Question: How can i have a bar (bar chart ) in a specific X axis coordinate ?
for example in X axis =1 series.add(5);
i know how to set a label in the X axis ,maybe there is a method to GET the value of the label ?Please can anyone help me with a method.
'''
public class TruitonAChartEngineActivity extends ActionBarActivity {
private static int SERIES_NR ; //the number of columns to display,
List<int[]> values = new ArrayList<int[]>();
@Override
protected void onCreate(Bundle savedInstanceState) {
super.onCreate(savedInstanceState);
setContentView(R.layout.activity_truiton_achart_engine);
XYMultipleSeriesRenderer renderer = getTruitonBarRenderer();
myChartSettings(renderer);
Intent intent = ChartFactory.getBarChartIntent(this, getTruitonBarDataset(), renderer, Type.DEFAULT);
startActivity(intent);
}
private XYMultipleSeriesDataset getTruitonBarDataset() {
XYMultipleSeriesDataset dataset = new XYMultipleSeriesDataset();
int [] classObject =new int[] {-70,-56,-45,-80,-47,-55,-80 , 70, 20, 75,
95, 35,45,10};//Signal strength receiver from each access point
for (int j=0;j<classObject.length;j++){
values.add(new int[] { classObject[j]}); //every serie will concern an access point and contain one RSSI
}
final int nr = classObject.length;
ArrayList<String> legendTitles = new ArrayList<String>();
for (int k = 0; k < classObject.length; k++) {
legendTitles.add("Sales"+k);//every serie will have a legend
}
SERIES_NR = classObject.length ;//number of access point
for (int i = 0; i < SERIES_NR; i++) {
CategorySeries series = new CategorySeries(legendTitles.get(i));
int[] v = values.get(i);
int seriesLength = v.length;
// XYSeries tempSeries = dataset.getSeriesAt(0);//This will give you the first series you have added. Use the index accordingly.
// tempSeries.add(3, -78);
for (int k = 0; k < seriesLength; k++) {
switch (v[k] / 10){
case -8 :
//series.add(classObject[k]);
if (v[k] %10 == 0)
series.add(40);
else
series.add(40 - v[k] %10);
break;
case -7 :
//series.add(classObject[k]);
if (v[k] %10 == 0)
{ series.add(50);
XYSeries tempSeries = dataset.getSeriesAt(0);//This will give you the first series you have added. Use the index accordingly.
tempSeries.add(3, -78);
}
else
series.add(50 - v[k] %10);
break;
case -6 :
//series.add(classObject[k]);
if (v[k] %10 == 0)
series.add(60);
else
series.add(60 - v[k] %10);
break;
case -5 :
//series.add(classObject[k]);
if (v[k] %10 == 0)
series.add(70);
else
series.add(70 - v[k] %10);
break;
case -4 :
//series.add(classObject[k]);
if (v[k] %10 == 0)
series.add(80);
else
series.add(80 - v[k] %10);
break;
case -3 :
//series.add(classObject[k]);
if (v[k] %10 == 0)
series.add(90);
else
series.add(90 - v[k] %10);
break;
}
}
dataset.addSeries(series.toXYSeries());
}
return dataset;
}
public XYMultipleSeriesRenderer getTruitonBarRenderer() {
XYMultipleSeriesRenderer renderer = new XYMultipleSeriesRenderer();
renderer.setAxisTitleTextSize(10);
renderer.setChartTitleTextSize(20);
renderer.setLabelsTextSize(10);
renderer.setLegendTextSize(10);
renderer.setMargins(new int[] { 30, 40, 15, 0 });
int randomColor = Color.rgb((int)(Math.random() * 255), (int)(Math.random() * 255), (int)Math.random() * 255);
for (int k = 0; k < 14; k++)
{
SimpleSeriesRenderer r = new SimpleSeriesRenderer();
r.setColor(Color.rgb((int)(Math.random() * 255), (int)(Math.random() * 255), (int)Math.random() * 255));
renderer.addSeriesRenderer(r);
}
/* SimpleSeriesRenderer r = new SimpleSeriesRenderer();
r.setColor(Color.rgb((int)(Math.random() * 255), (int)(Math.random() * 255), (int)Math.random() * 255));
renderer.addSeriesRenderer(r);
r = new SimpleSeriesRenderer();
r.setColor(Color.rgb((int)(Math.random() * 255), (int)(Math.random() * 255), (int)Math.random() * 255));
renderer.addSeriesRenderer(r);*/
return renderer;
}
@SuppressWarnings("deprecation")
private void myChartSettings(XYMultipleSeriesRenderer renderer) {
renderer.setChartTitle("Wifi Channels");
renderer.setXAxisMin(0.5);
renderer.setXAxisMax(14.5);
renderer.setYAxisMin(30);
renderer.setYAxisMax(90);
renderer.addXTextLabel(1, "1");
renderer.addXTextLabel(2, "2");
renderer.addXTextLabel(3, "3");
renderer.addXTextLabel(4, "4");
renderer.addXTextLabel(5, "5");
renderer.addXTextLabel(6, "6");
renderer.addXTextLabel(7, "7");
renderer.addXTextLabel(8, "8");
renderer.addXTextLabel(9, "9");
renderer.addXTextLabel(10, "10");
renderer.addXTextLabel(11, "11");
renderer.addXTextLabel(12, "12");
renderer.addXTextLabel(13, "13");
renderer.addXTextLabel(14, "14");
renderer.addYTextLabel(0, "");
renderer.addYTextLabel(30, "-90");
renderer.addYTextLabel(40, "-80");
renderer.addYTextLabel(50, "-70");
renderer.addYTextLabel(60, "-60");
renderer.addYTextLabel(70, "-50");
renderer.addYTextLabel(80, "-40");
renderer.addYTextLabel(90, "-30");
renderer.addYTextLabel(100, "");
renderer.setPanEnabled(true, true);
renderer.setZoomEnabled(false, false);
renderer.setApplyBackgroundColor(true);
renderer.setBackgroundColor(Color.BLACK);
renderer.setYLabelsAlign(Align.RIGHT);
renderer.setBarSpacing(0.5);
renderer.setXTitle("Canal du WiFi");
renderer.setYTitle("Puissance du signal[dbm]");
renderer.setShowGrid(true);
renderer.setGridColor(Color.GRAY);
renderer.setXLabels(0); // sets the number of integer labels to appear
renderer.setXLabels((int) 0.5);//25
renderer.setYLabels(10);
}
@Override
public boolean onCreateOptionsMenu(Menu menu) {
// Inflate the menu; this adds items to the action bar if it is present.
getMenuInflater().inflate(R.menu.truiton_achart_engine, menu);
return true;
}
@Override
public boolean onOptionsItemSelected(MenuItem item) {
// Handle action bar item clicks here. The action bar will
// automatically handle clicks on the Home/Up button, so long
// as you specify a parent activity in AndroidManifest.xml.
int id = item.getItemId();
if (id == R.id.action_settings) {
return true;
}
return super.onOptionsItemSelected(item);
}
'''
}
All the bars are in X=1 ,what is the reason ?

Thank you.
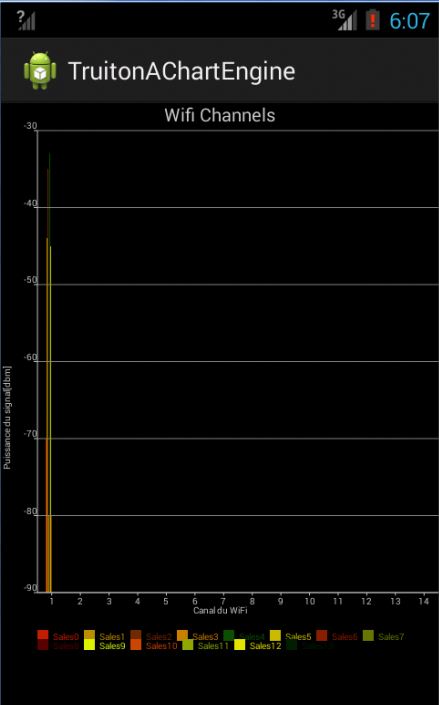
Answer: For example, if you want to add a yValue to x axis = 1 you can use the following:
'''
XYSeries tempSeries = mDataSet.getSeriesAt(0);//This will give you the first series you have added. Use the index accordingly.
tempSeries.add(1, yValue);
'''
By the way you should have added your series before this code. You can add a CategorySeries for bar charts:
'''
XYMultipleSeriesDataset mDataSet = new XYMultipleSeriesDataset();
CategorySeries series = new CategorySeries("example");
mDataSet.addSeries(series.toXYSeries());
'''
Edit--------
You don't have to get XYSeries by using "mDataSet.getSeriesAt(0);". You can use your " CategorySeries series = new CategorySeries(legendTitles.get(i));":
'''
....
for (int i = 0; i < SERIES_NR; i++) {
CategorySeries series = new CategorySeries(legendTitles.get(i));
int[] v = values.get(i);
int seriesLength = v.length;
series.toXYSeries().add(3,-78); // If you don't want to add it here, comment it out. See below code
for (int k = 0; k < seriesLength; k++) {
....
'''
or If you want to add it in case of -7, use :
'''
case -7 :
//series.add(classObject[k]);
if (v[k] %10 == 0)
{ series.add(50);
series.toXYSeries().add(3,-78);
}
else
series.add(50 - v[k] %10);
break;
case -6 :
'''
---Edit 2---
Interestingly "series.toXYSeries().add(3,-78);" doesn't work. I don't know but it should be a bug. But if It is acceptable for you, you can add those specific values after you add your series to your dataset. This should work:
'''
...
else
series.add(90 - v[k] %10);
break;
}
}
dataset.addSeries(series.toXYSeries());
XYSeries tempSerie = dataset.getSeriesAt(0);
tempSerie.add(3, -78);
}
return dataset;
...
'''